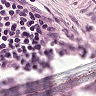
Metastatic tissue present: no